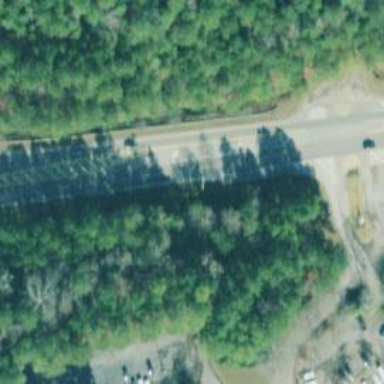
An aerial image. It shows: Primary highway with asphalt surface. It is dual carriageway.